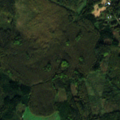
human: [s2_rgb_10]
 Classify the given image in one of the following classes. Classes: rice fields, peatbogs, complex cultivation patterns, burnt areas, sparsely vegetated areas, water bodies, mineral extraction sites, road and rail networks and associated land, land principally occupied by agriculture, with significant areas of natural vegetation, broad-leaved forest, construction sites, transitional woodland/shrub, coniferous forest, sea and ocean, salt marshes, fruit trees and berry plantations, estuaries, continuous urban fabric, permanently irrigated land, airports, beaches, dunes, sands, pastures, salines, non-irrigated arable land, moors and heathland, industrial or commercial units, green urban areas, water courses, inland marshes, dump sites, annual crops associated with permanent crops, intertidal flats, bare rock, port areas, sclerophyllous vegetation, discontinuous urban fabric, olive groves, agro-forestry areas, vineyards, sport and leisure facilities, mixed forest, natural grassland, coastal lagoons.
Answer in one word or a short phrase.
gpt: land principally occupied by agriculture, with significant areas of natural vegetation, broad-leaved forest, mixed forest, peatbogs